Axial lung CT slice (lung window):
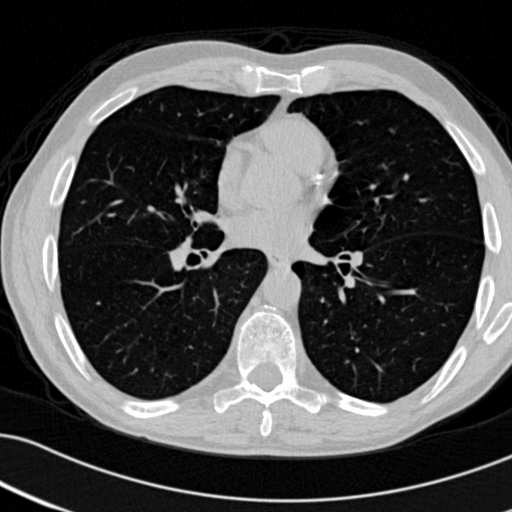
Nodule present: no